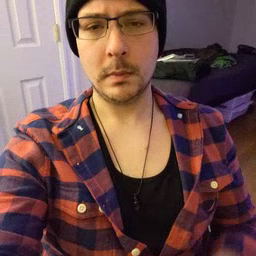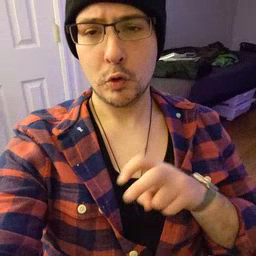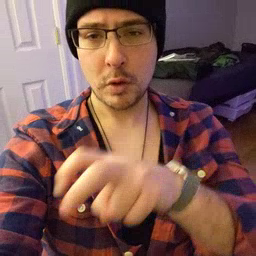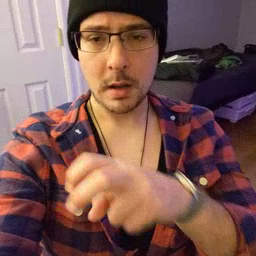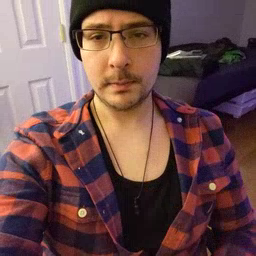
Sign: ride